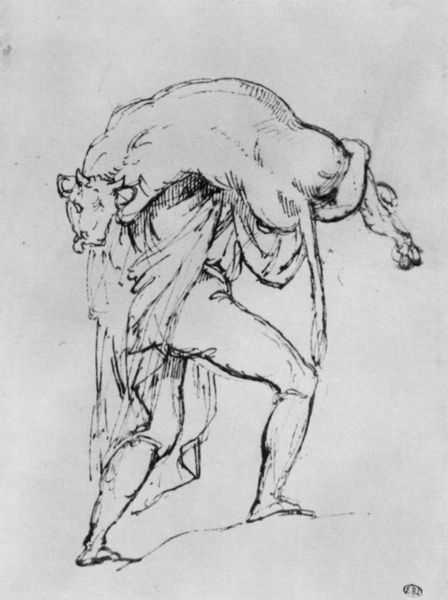
Titel: Römischer Fleischer, der ein Kalb auf den Schultern trägt
Künstler: Théodore Géricault
Standort: Paris
Institution: École Normale Supérieure des Beaux-Arts
Schlagwörter: akt, berg, feder, gott, hand, held, kampf, mann, nackt, umhang, weiß, grau, licht, ohr, rücken, schwarz, skizze, zeichnung, tier, tuch, flächig, hose, arm, arme, kleidung, tod, tot, tragen, bildnis, horn, porträt, hügel, gehen, gewand, mantel, stoff, blatt, gebeugt, schulter, arbeit, beine, huf, hufe, schwanz, schweif, bein, füße, gesäß, hintern, papier, studie, last, schleppen, schwer, graphik, kuh, rind, linien, hands, robes, white, karikatur, black, face, robe, detail, kraft, blanket, faltenwurf, laken, waden, umriss, tusche, kohle, hinten, druck, schraffur, stich, ironie, bleistift, schritt, entwurf, jagd, sieg, tinte, rückansicht, weß, beute, erlegt, jäger, einfarbig, food, man, naked, nude, toga, stark, zunge, minotaurus, schreiten, steigung, hill, gebückt, feet, löwe, opfer, hörner, tregen, drawing, black and white, ochse, stier, dog, illustration, line, outline, sketch, tail, herkules, stemmen, träger, boots, pen, twisted, dead, steigen, kalb, herakles, human, ochs, cape, cloak, draped, shoulder, zeichung, tuschezeichnung, ink, aufsteigen, walk, tragend, back, butt, ears, pants, study, pencil, animal, eye, legs, cloth, cattle, cow, büffel, besiegt, strong, tiger, bull, charcoal, horns, sleeping, goat, simple, ziege, erlegen, aeneas, carry, carrying, geschultert, masculine, schleppt, trägt, shirt, hold, kuhkopf, aufwärts, lion, creature, beast, kill, muscle, big, heavy, hoofs, shit, slaughter, leg, muscles, mühsam, zeichnuns, killed, hunter, holding, bovine, wild, hunting, pig, arbei, hunt, ox, hercules, tongue, tunic, lifting, calf, guy, sheer, hidden, meat, capture, slay, limb, dude, climb, bison, aufwärz, difficult, climbing, prey, rag, beef, buffalo, calves, breaches, burden, barbarian, veal, hand drawing, carcas, beast of burden, tougue, claf, hoisted, thropy, haul, matador, dead bull, burdened, effort, mühe, vieh auf mann, packen, horms, totes tier, labors